Aerial crown-view tile of a tropical tree (Barro Colorado Island, Panama), acquired 20240716:
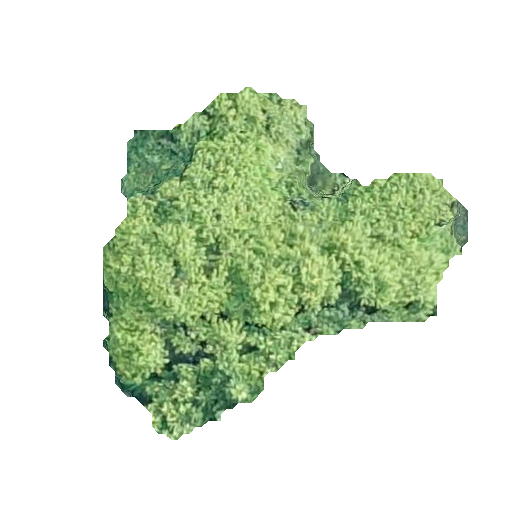
Species: Luehea seemannii
GBIF accepted scientific name: Luehea seemannii
Crown area: 121.029 m²